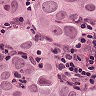
Metastatic tissue present: yes